Interaction volume radius: 10 \u00c5
Interaction volume height: 10 \u00c5
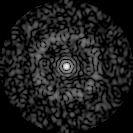
Disorder parameter: 0.8172